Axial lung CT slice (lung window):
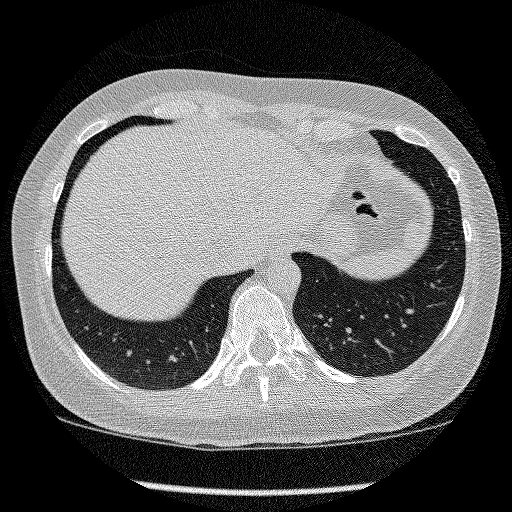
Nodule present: no